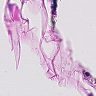
Metastatic tissue present: no